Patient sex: M
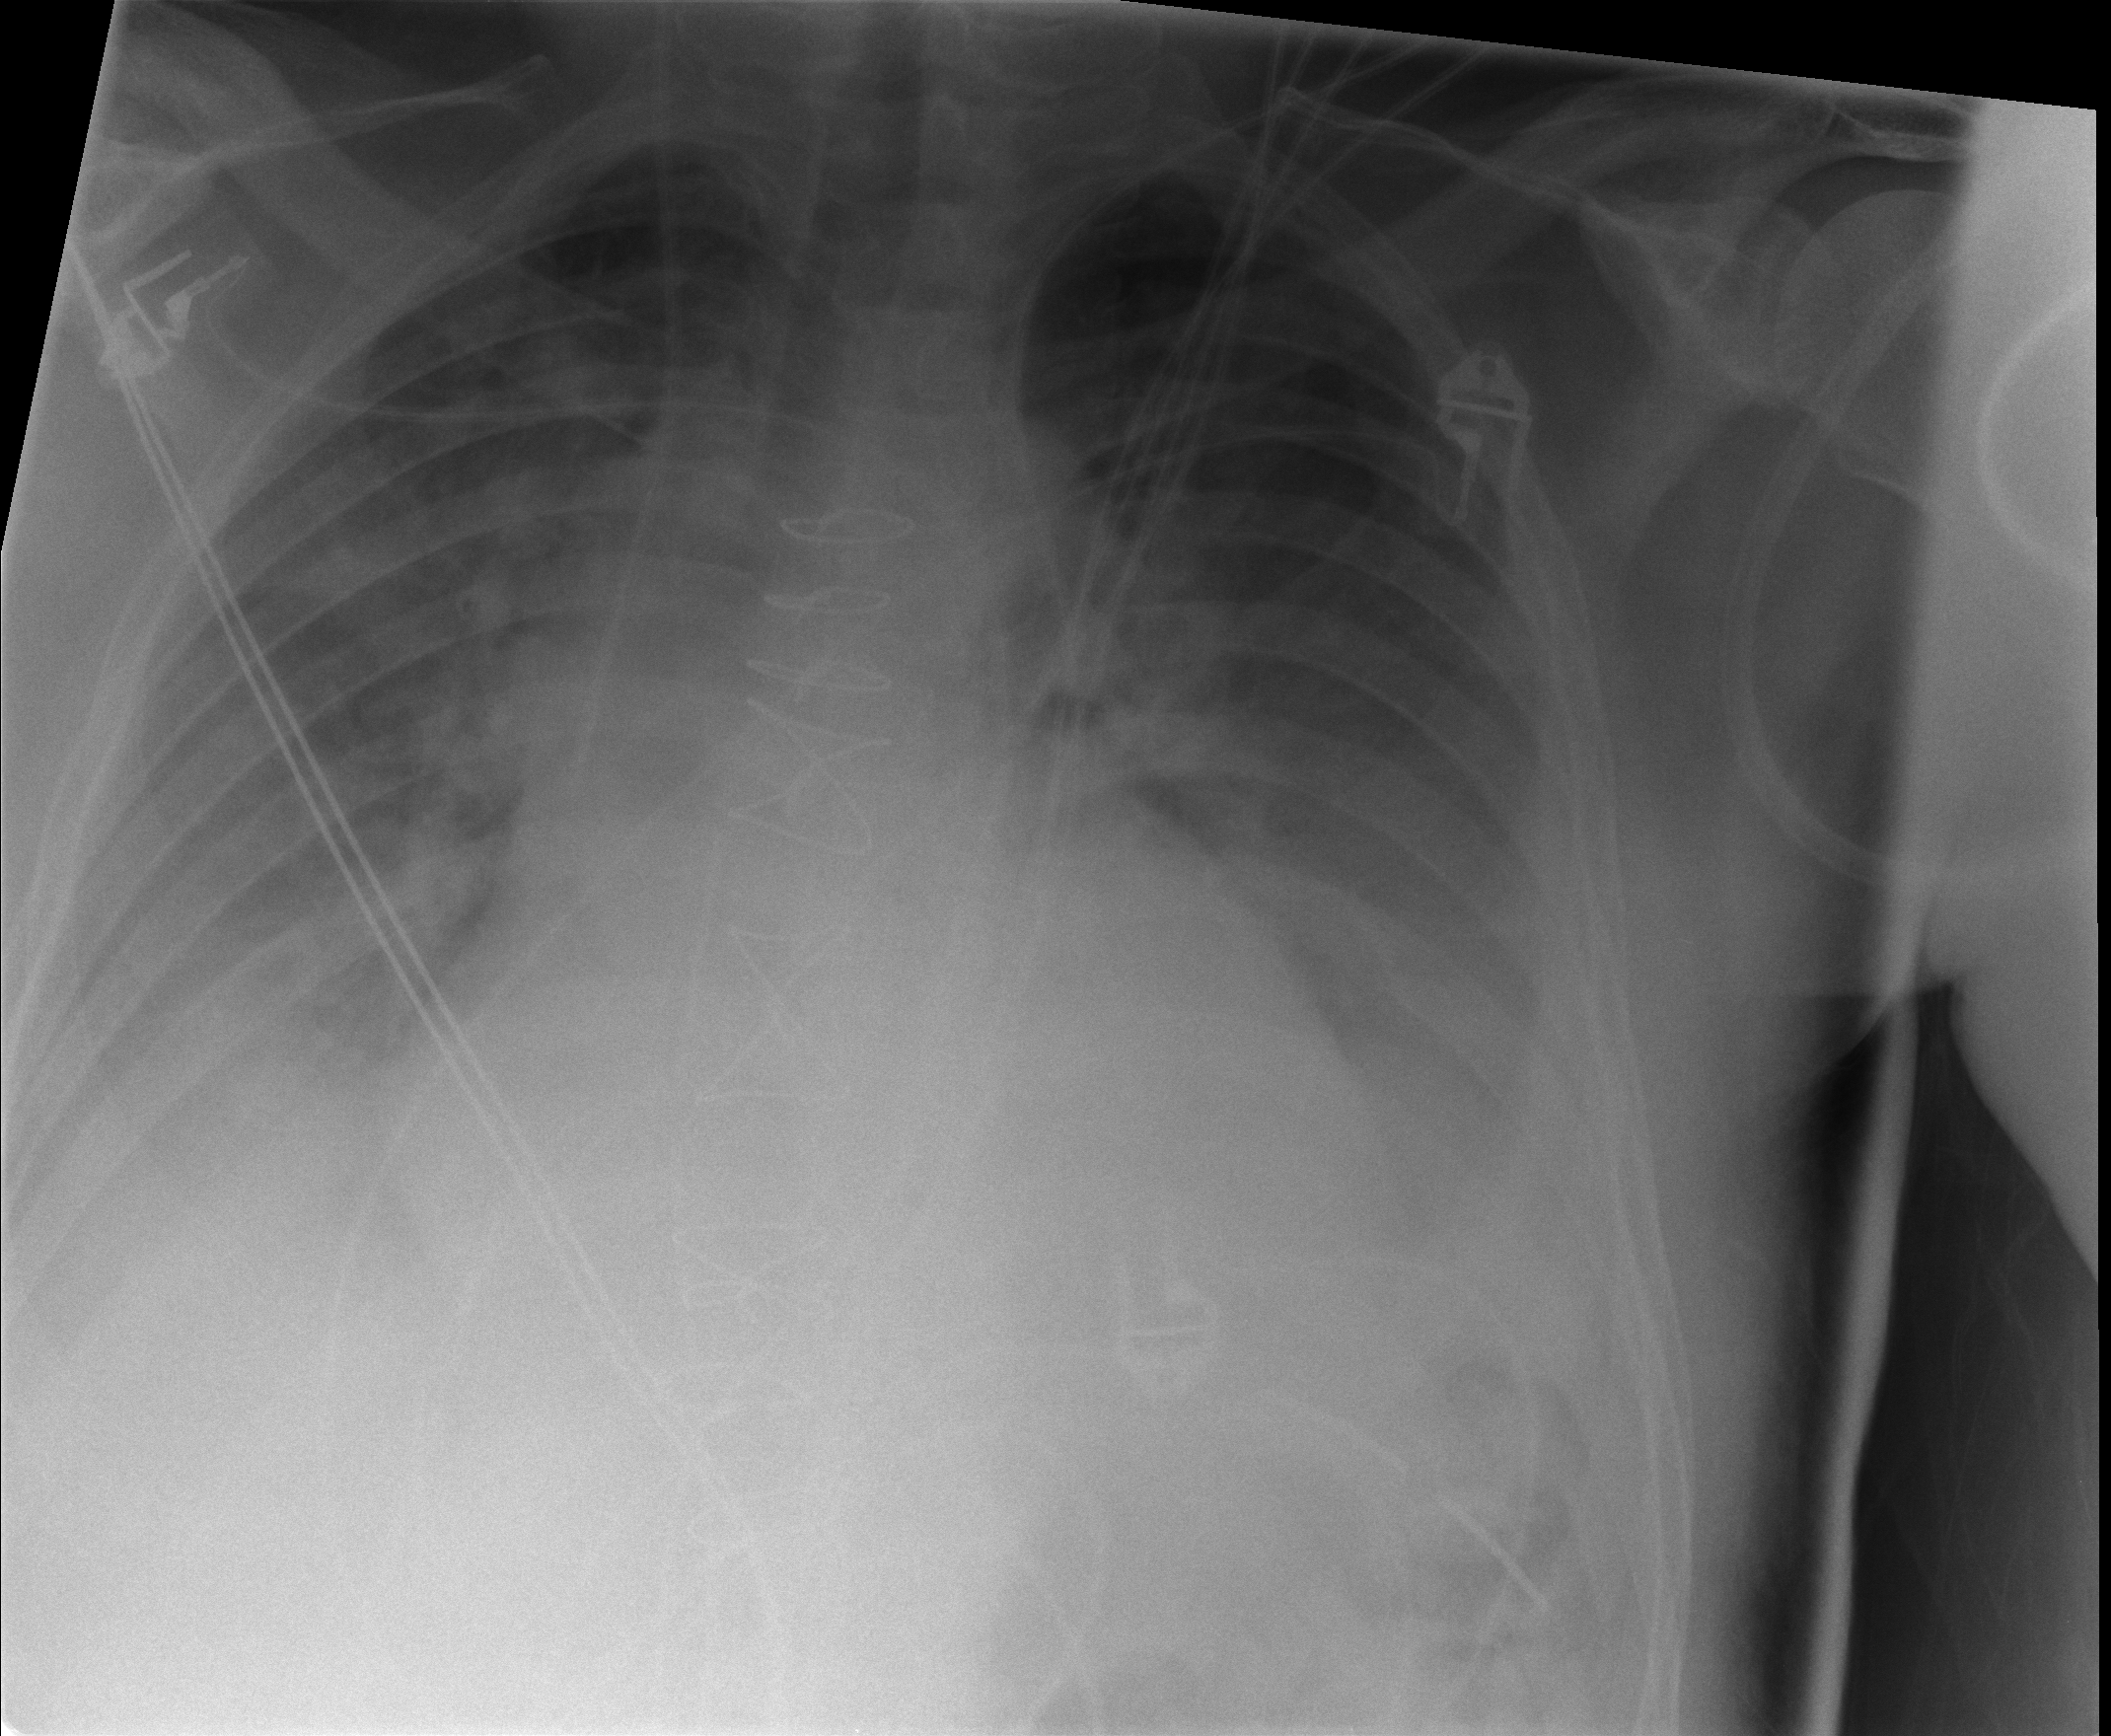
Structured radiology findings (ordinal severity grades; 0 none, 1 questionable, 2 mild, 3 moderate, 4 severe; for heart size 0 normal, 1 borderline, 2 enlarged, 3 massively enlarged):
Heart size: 2
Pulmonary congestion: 3
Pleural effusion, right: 2
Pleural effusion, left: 3
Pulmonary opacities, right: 1
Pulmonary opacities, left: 0
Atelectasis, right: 3
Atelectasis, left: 3